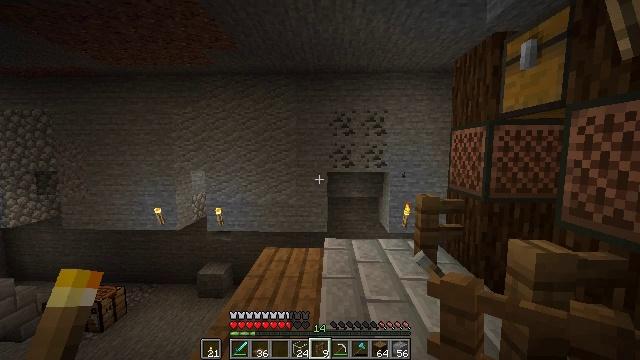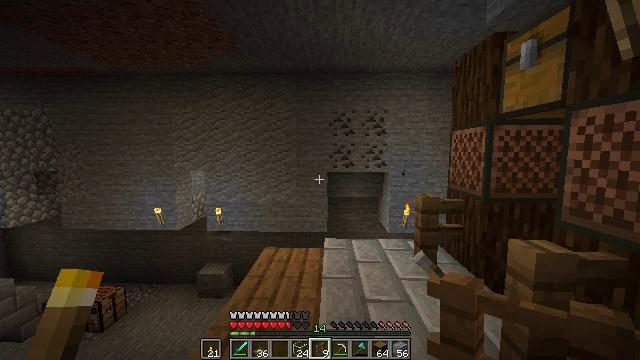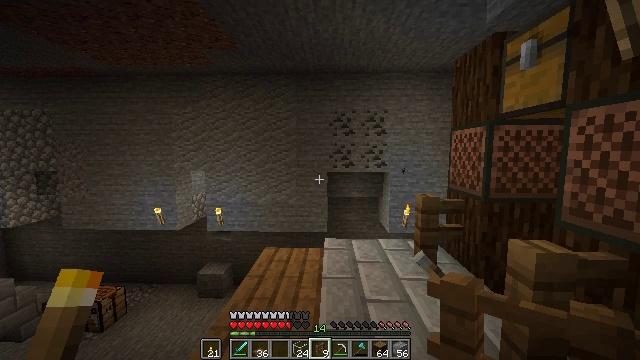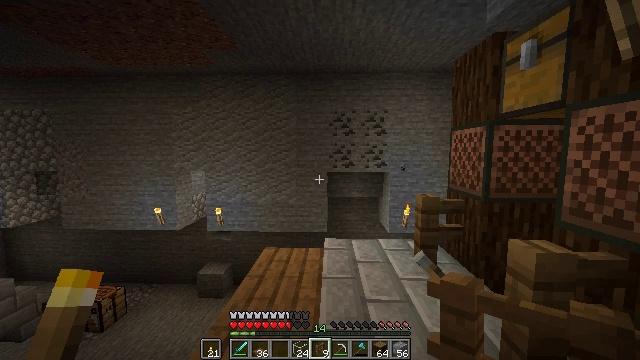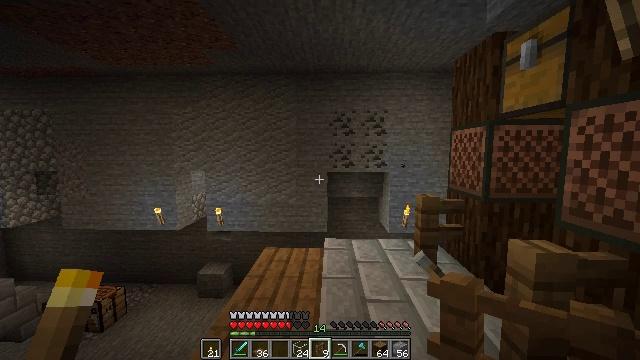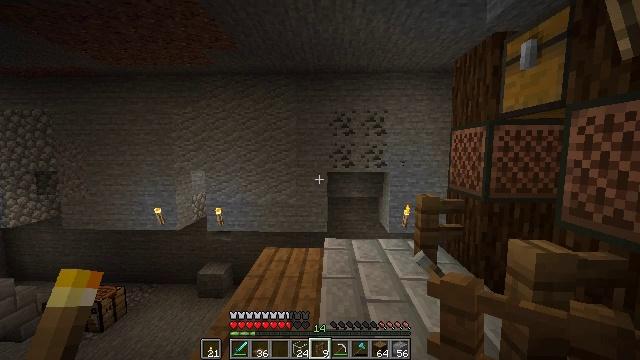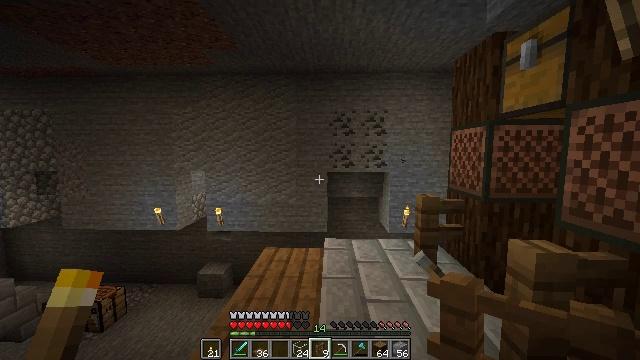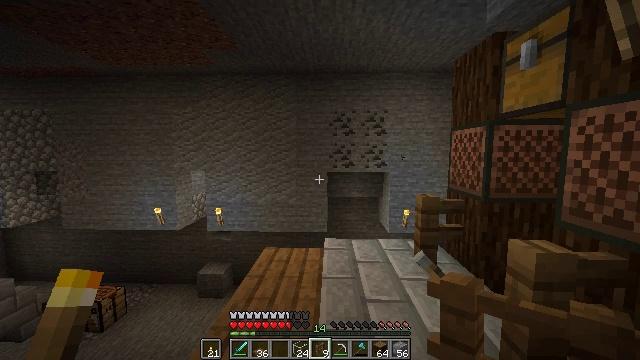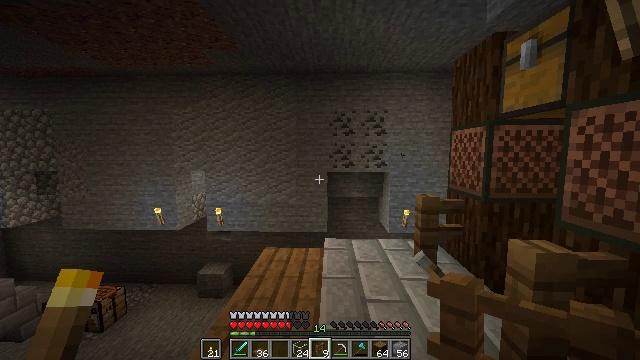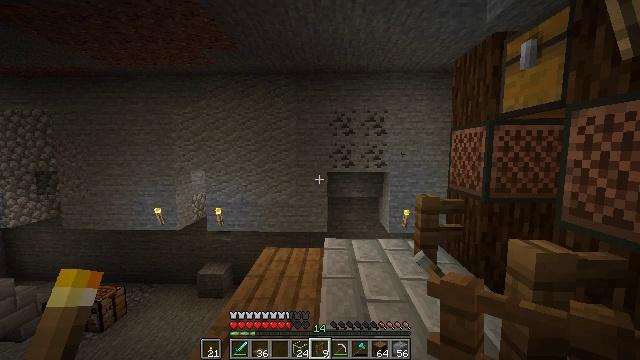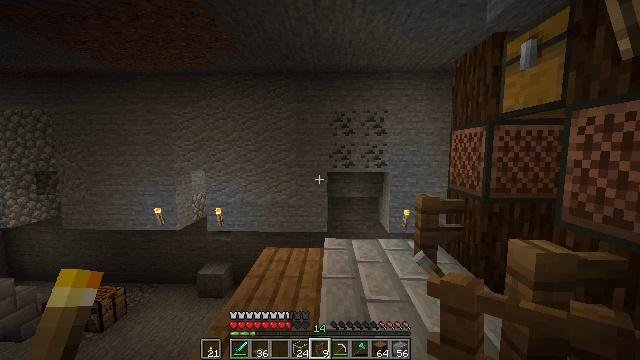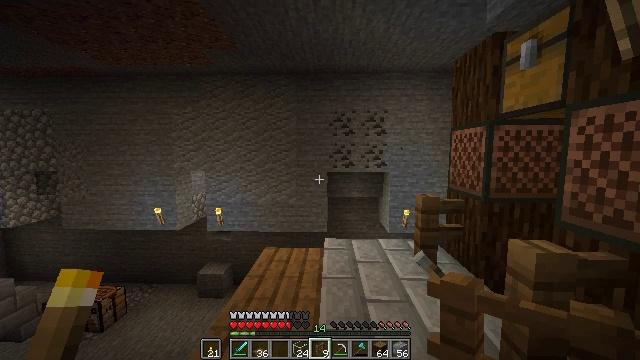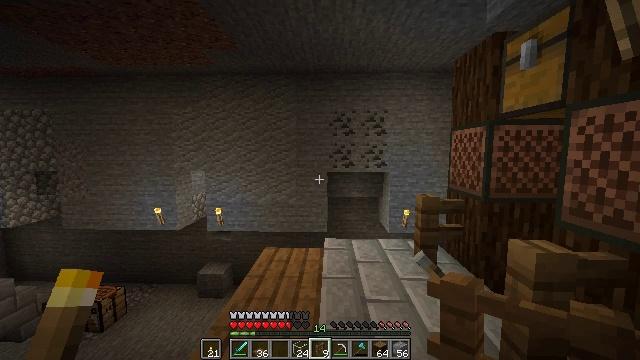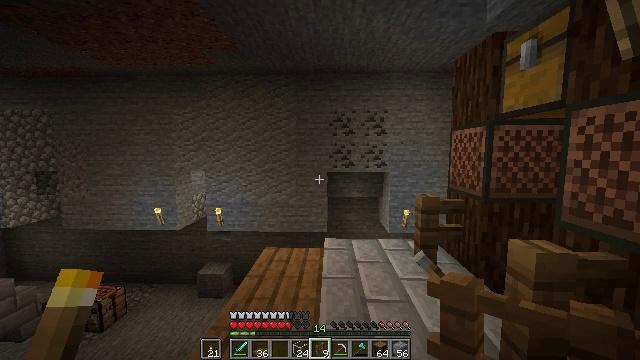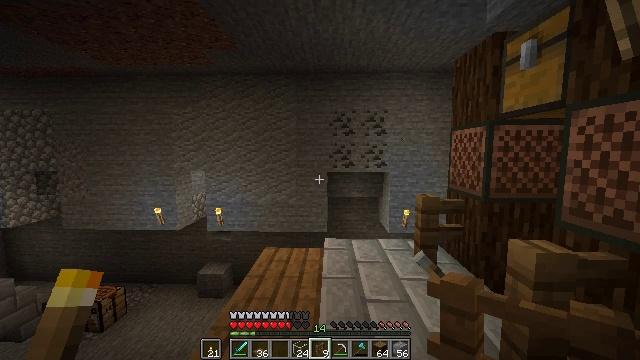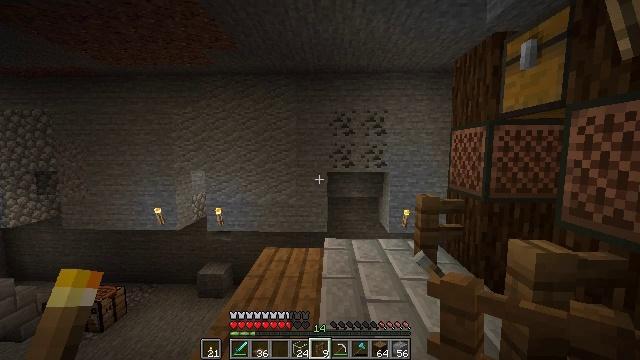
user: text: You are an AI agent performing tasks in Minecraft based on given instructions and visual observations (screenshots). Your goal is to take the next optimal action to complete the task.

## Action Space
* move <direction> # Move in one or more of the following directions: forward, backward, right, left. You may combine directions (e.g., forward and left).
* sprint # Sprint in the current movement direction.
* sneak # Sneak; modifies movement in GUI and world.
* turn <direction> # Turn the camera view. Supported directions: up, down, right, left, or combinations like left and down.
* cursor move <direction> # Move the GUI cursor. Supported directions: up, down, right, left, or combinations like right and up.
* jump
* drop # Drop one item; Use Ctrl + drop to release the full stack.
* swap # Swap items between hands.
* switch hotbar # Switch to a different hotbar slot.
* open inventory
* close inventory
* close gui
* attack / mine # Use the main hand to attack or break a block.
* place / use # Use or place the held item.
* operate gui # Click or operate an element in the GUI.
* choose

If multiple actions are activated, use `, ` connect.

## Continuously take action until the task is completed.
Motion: motion action
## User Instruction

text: Open a crafting table to craft spruce stairs.
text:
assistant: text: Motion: no_op
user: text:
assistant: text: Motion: no_op
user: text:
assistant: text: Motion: no_op
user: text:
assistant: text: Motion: no_op
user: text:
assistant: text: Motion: no_op
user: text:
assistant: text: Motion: no_op
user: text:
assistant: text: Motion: no_op
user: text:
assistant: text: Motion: no_op
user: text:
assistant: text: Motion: no_op
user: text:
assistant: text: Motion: no_op
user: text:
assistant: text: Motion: no_op
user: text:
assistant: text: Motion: no_op
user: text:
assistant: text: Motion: no_op
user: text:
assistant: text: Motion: no_op
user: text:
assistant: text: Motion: no_op
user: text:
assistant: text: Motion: no_op
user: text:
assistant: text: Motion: no_op
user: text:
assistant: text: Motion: no_op
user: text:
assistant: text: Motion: no_op
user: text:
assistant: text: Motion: no_op
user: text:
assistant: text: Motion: no_op
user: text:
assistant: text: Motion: no_op
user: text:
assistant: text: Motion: no_op
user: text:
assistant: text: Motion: no_op
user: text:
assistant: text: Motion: no_op
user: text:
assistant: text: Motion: no_op
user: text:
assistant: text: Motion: no_op
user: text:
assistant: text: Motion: no_op
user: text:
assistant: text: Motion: no_op
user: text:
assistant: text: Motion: no_op